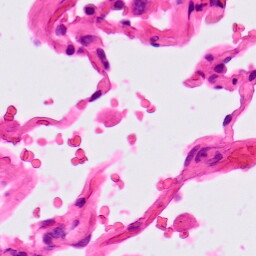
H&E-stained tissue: Lung